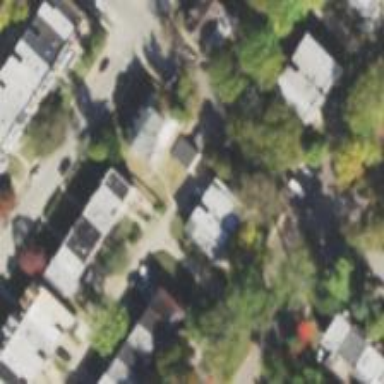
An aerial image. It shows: Alleyway designated as service road.